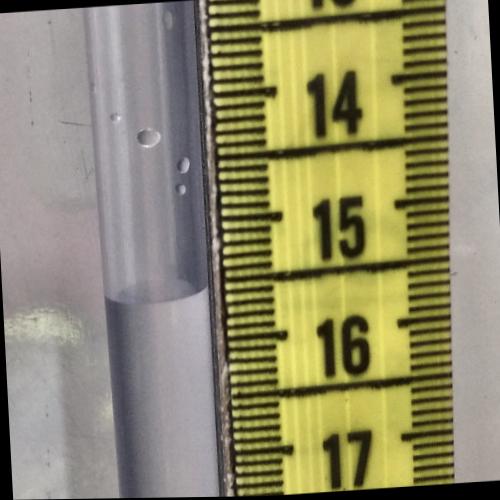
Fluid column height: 15.6 cm